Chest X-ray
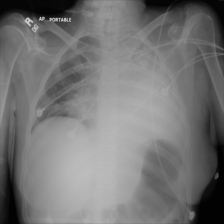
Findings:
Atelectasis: positive
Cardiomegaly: negative
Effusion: negative
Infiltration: positive
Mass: negative
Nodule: negative
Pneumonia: negative
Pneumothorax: negative
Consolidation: negative
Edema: negative
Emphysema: negative
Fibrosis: positive
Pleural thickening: negative
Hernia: negative